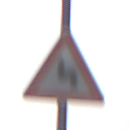
Verkehrszeichen: DoppelkurveZunaechstLinks
Umgebung: Outdoor, Nature
Tageszeit: MorningAfternoon
Wetter: PartlyCloudy
Licht: Natural
Jahreszeit: NotSpecified
Kontrast: MediumContrast